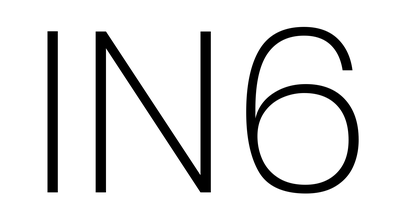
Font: Poppins-ExtraLight